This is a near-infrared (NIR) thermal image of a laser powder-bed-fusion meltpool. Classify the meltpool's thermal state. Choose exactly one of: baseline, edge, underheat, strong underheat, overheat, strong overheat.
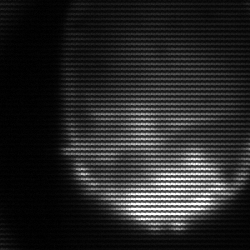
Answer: edge